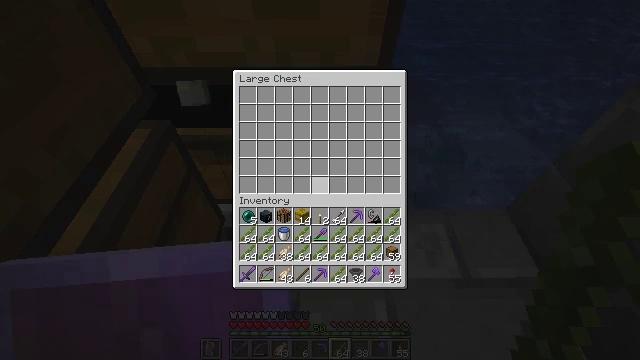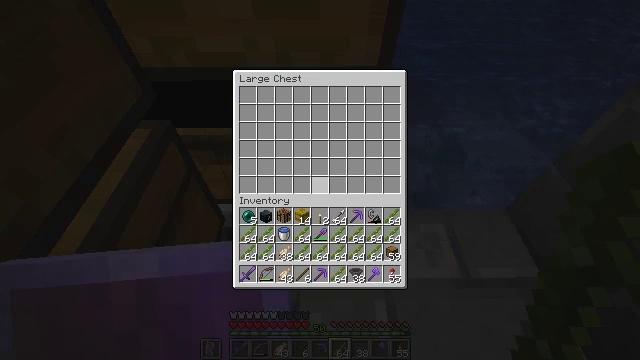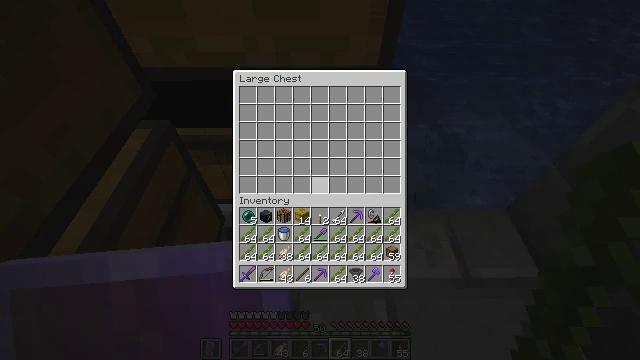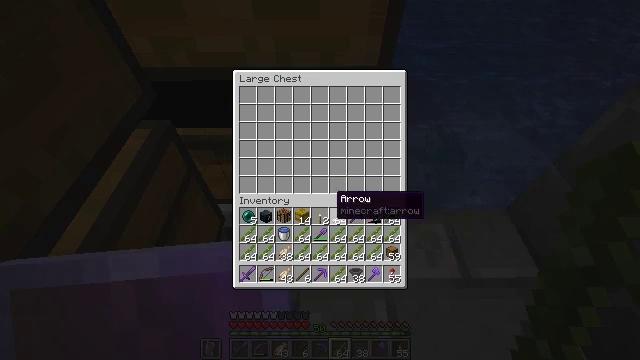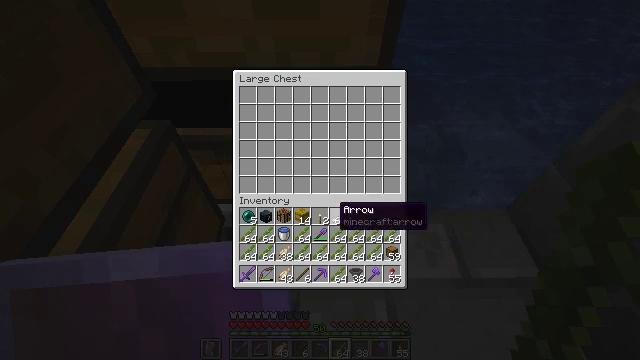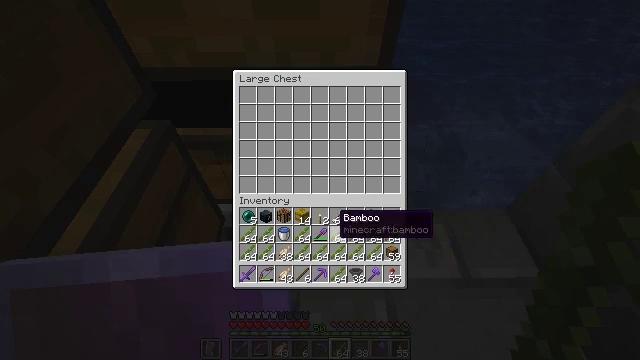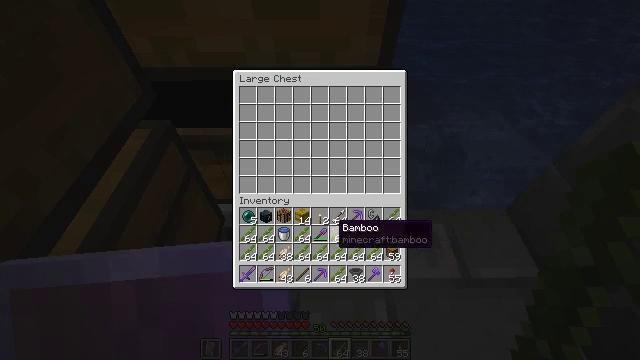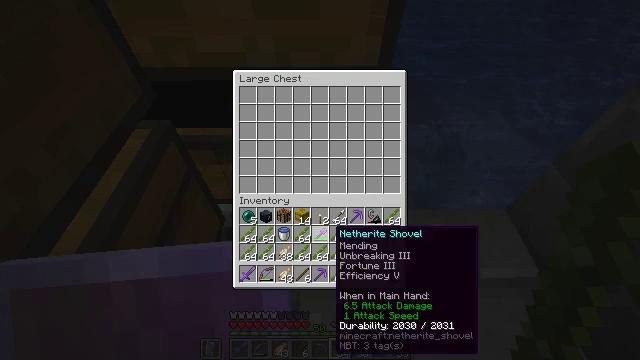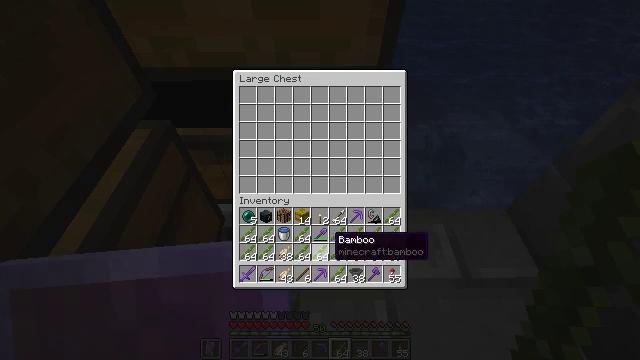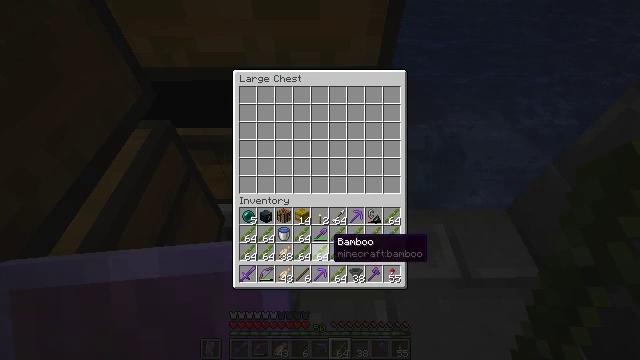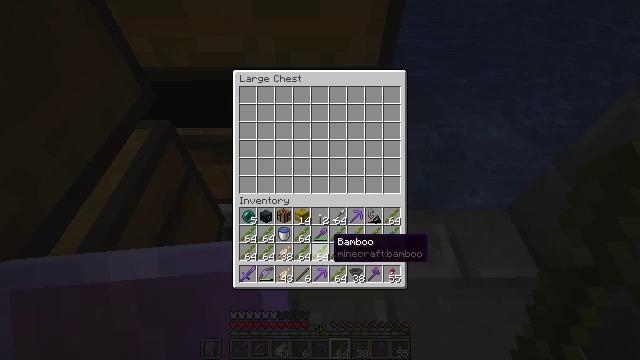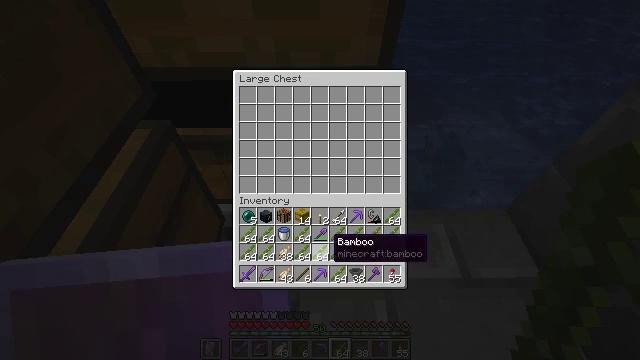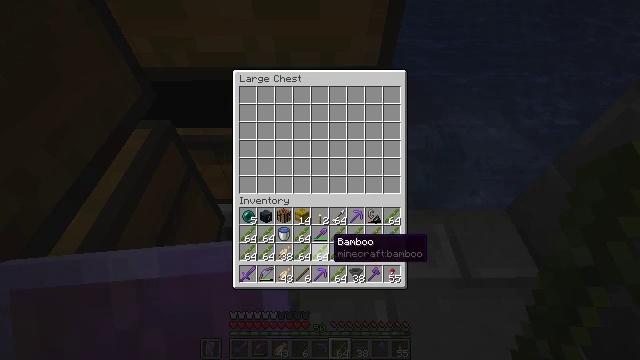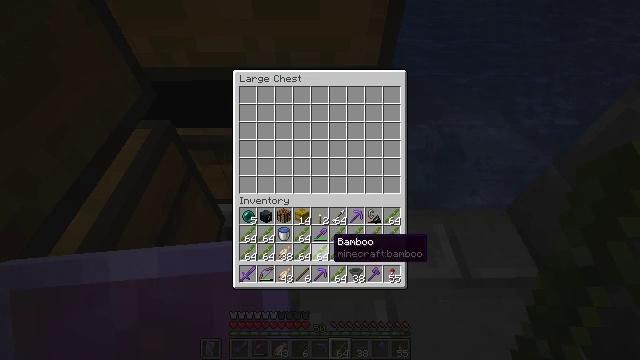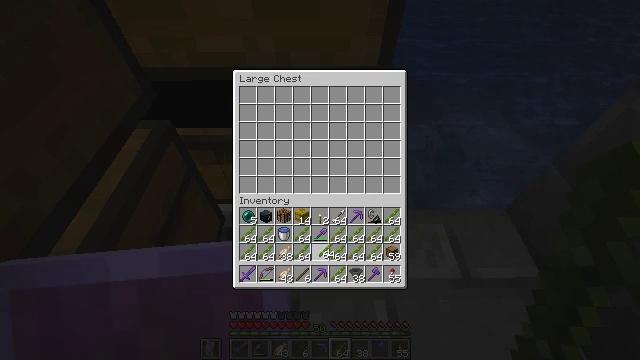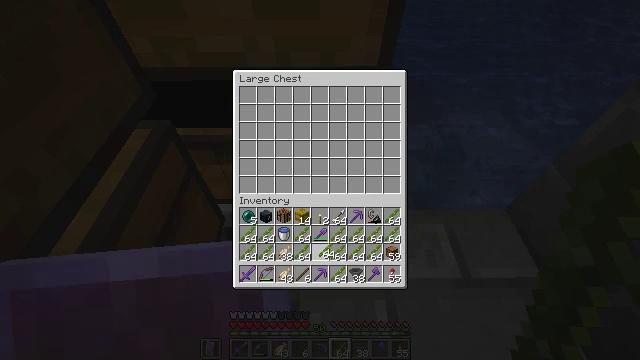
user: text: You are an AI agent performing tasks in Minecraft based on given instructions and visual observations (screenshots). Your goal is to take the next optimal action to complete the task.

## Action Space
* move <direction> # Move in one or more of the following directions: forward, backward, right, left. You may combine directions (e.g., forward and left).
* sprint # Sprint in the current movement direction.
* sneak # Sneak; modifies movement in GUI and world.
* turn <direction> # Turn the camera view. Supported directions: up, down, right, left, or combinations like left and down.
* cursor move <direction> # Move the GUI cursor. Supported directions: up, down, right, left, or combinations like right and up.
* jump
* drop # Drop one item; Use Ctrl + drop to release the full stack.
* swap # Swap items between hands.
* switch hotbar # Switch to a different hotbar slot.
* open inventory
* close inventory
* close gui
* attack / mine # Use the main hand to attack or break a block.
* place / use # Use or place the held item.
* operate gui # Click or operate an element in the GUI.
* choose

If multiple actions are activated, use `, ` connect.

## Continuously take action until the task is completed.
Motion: motion action
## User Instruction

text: Gather the chest from its place.
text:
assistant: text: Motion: no_op
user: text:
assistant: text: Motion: turn down
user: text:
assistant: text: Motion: turn down
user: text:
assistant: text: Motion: turn down
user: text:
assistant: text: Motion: turn down
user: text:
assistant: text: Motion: turn down
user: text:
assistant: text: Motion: no_op
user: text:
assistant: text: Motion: no_op
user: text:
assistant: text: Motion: no_op
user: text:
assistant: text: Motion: no_op
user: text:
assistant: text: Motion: no_op
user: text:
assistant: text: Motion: no_op
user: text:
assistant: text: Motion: no_op
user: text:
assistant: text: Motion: attack / mine
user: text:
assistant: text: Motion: attack / mine
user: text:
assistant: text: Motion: attack / mine
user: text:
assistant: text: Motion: no_op
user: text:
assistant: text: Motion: turn left
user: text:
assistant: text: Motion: turn left
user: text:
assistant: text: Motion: no_op
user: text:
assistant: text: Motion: sneak
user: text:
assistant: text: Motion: sneak
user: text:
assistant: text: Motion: sneak
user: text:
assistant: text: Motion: sneak
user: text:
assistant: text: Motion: sneak, attack / mine
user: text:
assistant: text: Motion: sneak, attack / mine
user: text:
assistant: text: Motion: sneak
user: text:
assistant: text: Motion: sneak, attack / mine
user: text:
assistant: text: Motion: sneak, attack / mine
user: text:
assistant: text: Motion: sneak, attack / mine